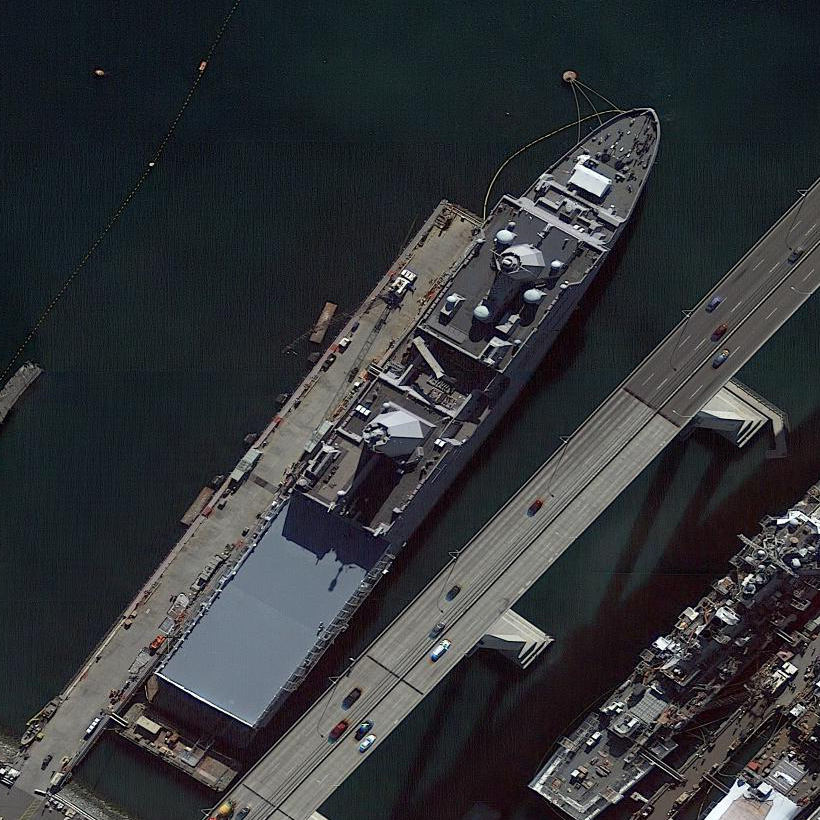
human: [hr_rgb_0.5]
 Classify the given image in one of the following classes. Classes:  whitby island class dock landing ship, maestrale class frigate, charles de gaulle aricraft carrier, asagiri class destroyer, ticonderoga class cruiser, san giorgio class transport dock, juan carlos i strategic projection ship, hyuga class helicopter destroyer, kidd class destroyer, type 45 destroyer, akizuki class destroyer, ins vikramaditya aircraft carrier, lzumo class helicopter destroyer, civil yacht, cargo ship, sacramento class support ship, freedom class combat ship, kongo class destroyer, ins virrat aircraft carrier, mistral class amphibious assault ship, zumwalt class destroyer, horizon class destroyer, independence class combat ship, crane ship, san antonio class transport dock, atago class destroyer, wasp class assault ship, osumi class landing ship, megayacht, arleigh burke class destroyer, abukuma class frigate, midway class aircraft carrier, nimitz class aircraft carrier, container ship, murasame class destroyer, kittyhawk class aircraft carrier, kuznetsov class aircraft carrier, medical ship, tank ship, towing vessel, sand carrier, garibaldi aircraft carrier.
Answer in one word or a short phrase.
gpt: San Antonio class transport dock